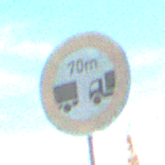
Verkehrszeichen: VerbotUnterschreitenMindestabstand
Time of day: SunriseSunset
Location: Outdoor (RoadRail)
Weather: PartlyCloudy
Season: NotSpecified
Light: Natural